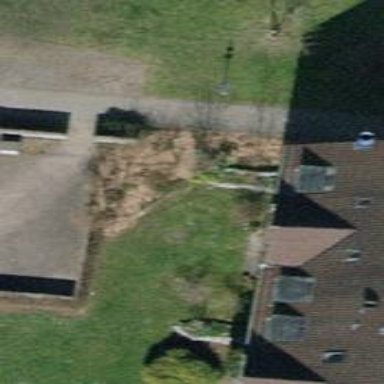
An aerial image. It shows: Urban tree adds touch of nature to the surroundings.